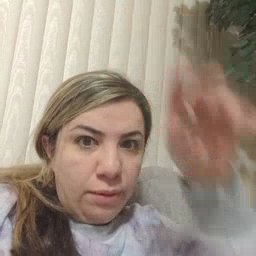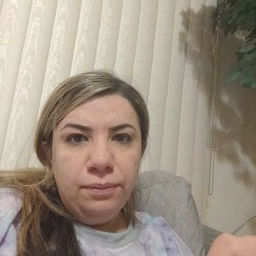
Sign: fireman